Question: I'm trying to draw a table, but I faced a problem with the extra column line.
'''
\documentclass[lettersize,journal]{IEEEtran}
\usepackage{array,tabularx}
\usepackage{pifont}
\usepackage{multirow,booktabs,tabu}
\begin{table*}[!t]
\caption{A. \label{table8}}
\centering
\begin{tabu}{|c|c|c|c|c|c|c|}
\hline
\multirow{2}{*}{A} & \multicolumn{2}{c|}{\multirow{2}{*}{B}} & \multicolumn{4}{c|}{C} \\
\cline{4-7}
& & & E & F & G & H \\
\cline{1-7}
\multirow{3}{*}{D} &
\multirow{3}{*}{K} & $1.0612e-09$ & $1.0610e-09$ & $5.2760e-10$ & $3.7844e-08$ & $7.6545e-06 $\\
\cline{3-7}
& & $9.724e-10$ & $9.7239e-10$ & $4.8758e-10$ & $4.9127e-08$ & $7.7153e-06 $\\
\cline{3-7}
& & $9.132e-10$ & $9.131e-10$ & $4.1633e-10$ & $4.3932e-08$ & $8.2672e-06$\\[-1pt]
%\cline{2-7
\hline
\end{tabu}
\end{table*}
'''
Does anyone know how to remove this extra line that shown in

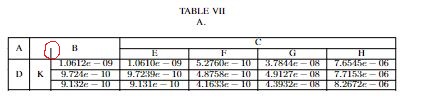
Answer: Don't use the 'tabu' package - it is more or less completely broken. The only thing which helds this package together is a lot of <URL> by the latex team.
Instead you could use 'tabularray' package, which makes merging cells much easier and you'll also don't have to worry how long all your lines should be.
You might also want to choose another column type, like S from siunitx, to avoid the incorrect spacing around your minus signs ....
'''
\documentclass[lettersize,journal]{IEEEtran}
\usepackage{array,tabularx}
\usepackage{pifont}
\usepackage{multirow,booktabs,tabularray}
\UseTblrLibrary{siunitx}
\begin{document}
\begin{table*}[!t]
\caption{A. \label{table8}}
\centering
\begin{tblr}{
colspec={|c|c|S[table-format=1.3e-2]|S[table-format=1.3e-2]|S[table-format=1.3e-2]|S[table-format=1.3e-2]|S[table-format=1.3e-2]|},
vlines,
hlines,
row{1-2} = {guard}
}
\SetCell[r=2]{} A & \SetCell[c=2,r=2]{} B && \SetCell[c=4]{} C &&& \\
& & & E & F & G & H \\
\SetCell[r=3]{} D &
\SetCell[r=3]{} K & 1.0612e-09 & 1.0610e-09 & 5.2760e-10 & 3.7844e-08 & 7.6545e-06\\
& & 9.724e-10 & 9.7239e-10 & 4.8758e-10 & 4.9127e-08 & 7.7153e-06\\
& & 9.132e-10 & 9.131e-10 & 4.1633e-10 & 4.3932e-08 & 8.2672e-06\\
\end{tblr}
\end{table*}
\end{document}
'''
<URL>